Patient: sex M, age 42
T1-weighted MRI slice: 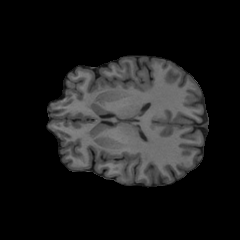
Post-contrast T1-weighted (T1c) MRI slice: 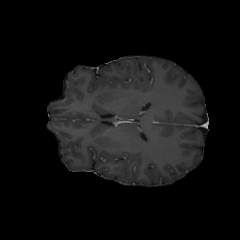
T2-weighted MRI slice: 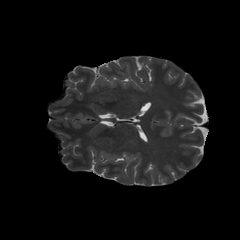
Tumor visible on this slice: no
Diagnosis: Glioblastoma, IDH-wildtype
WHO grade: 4